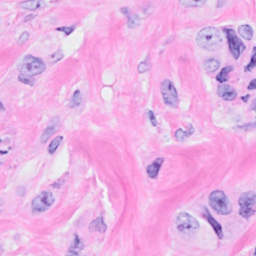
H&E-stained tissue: Breast